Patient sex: F
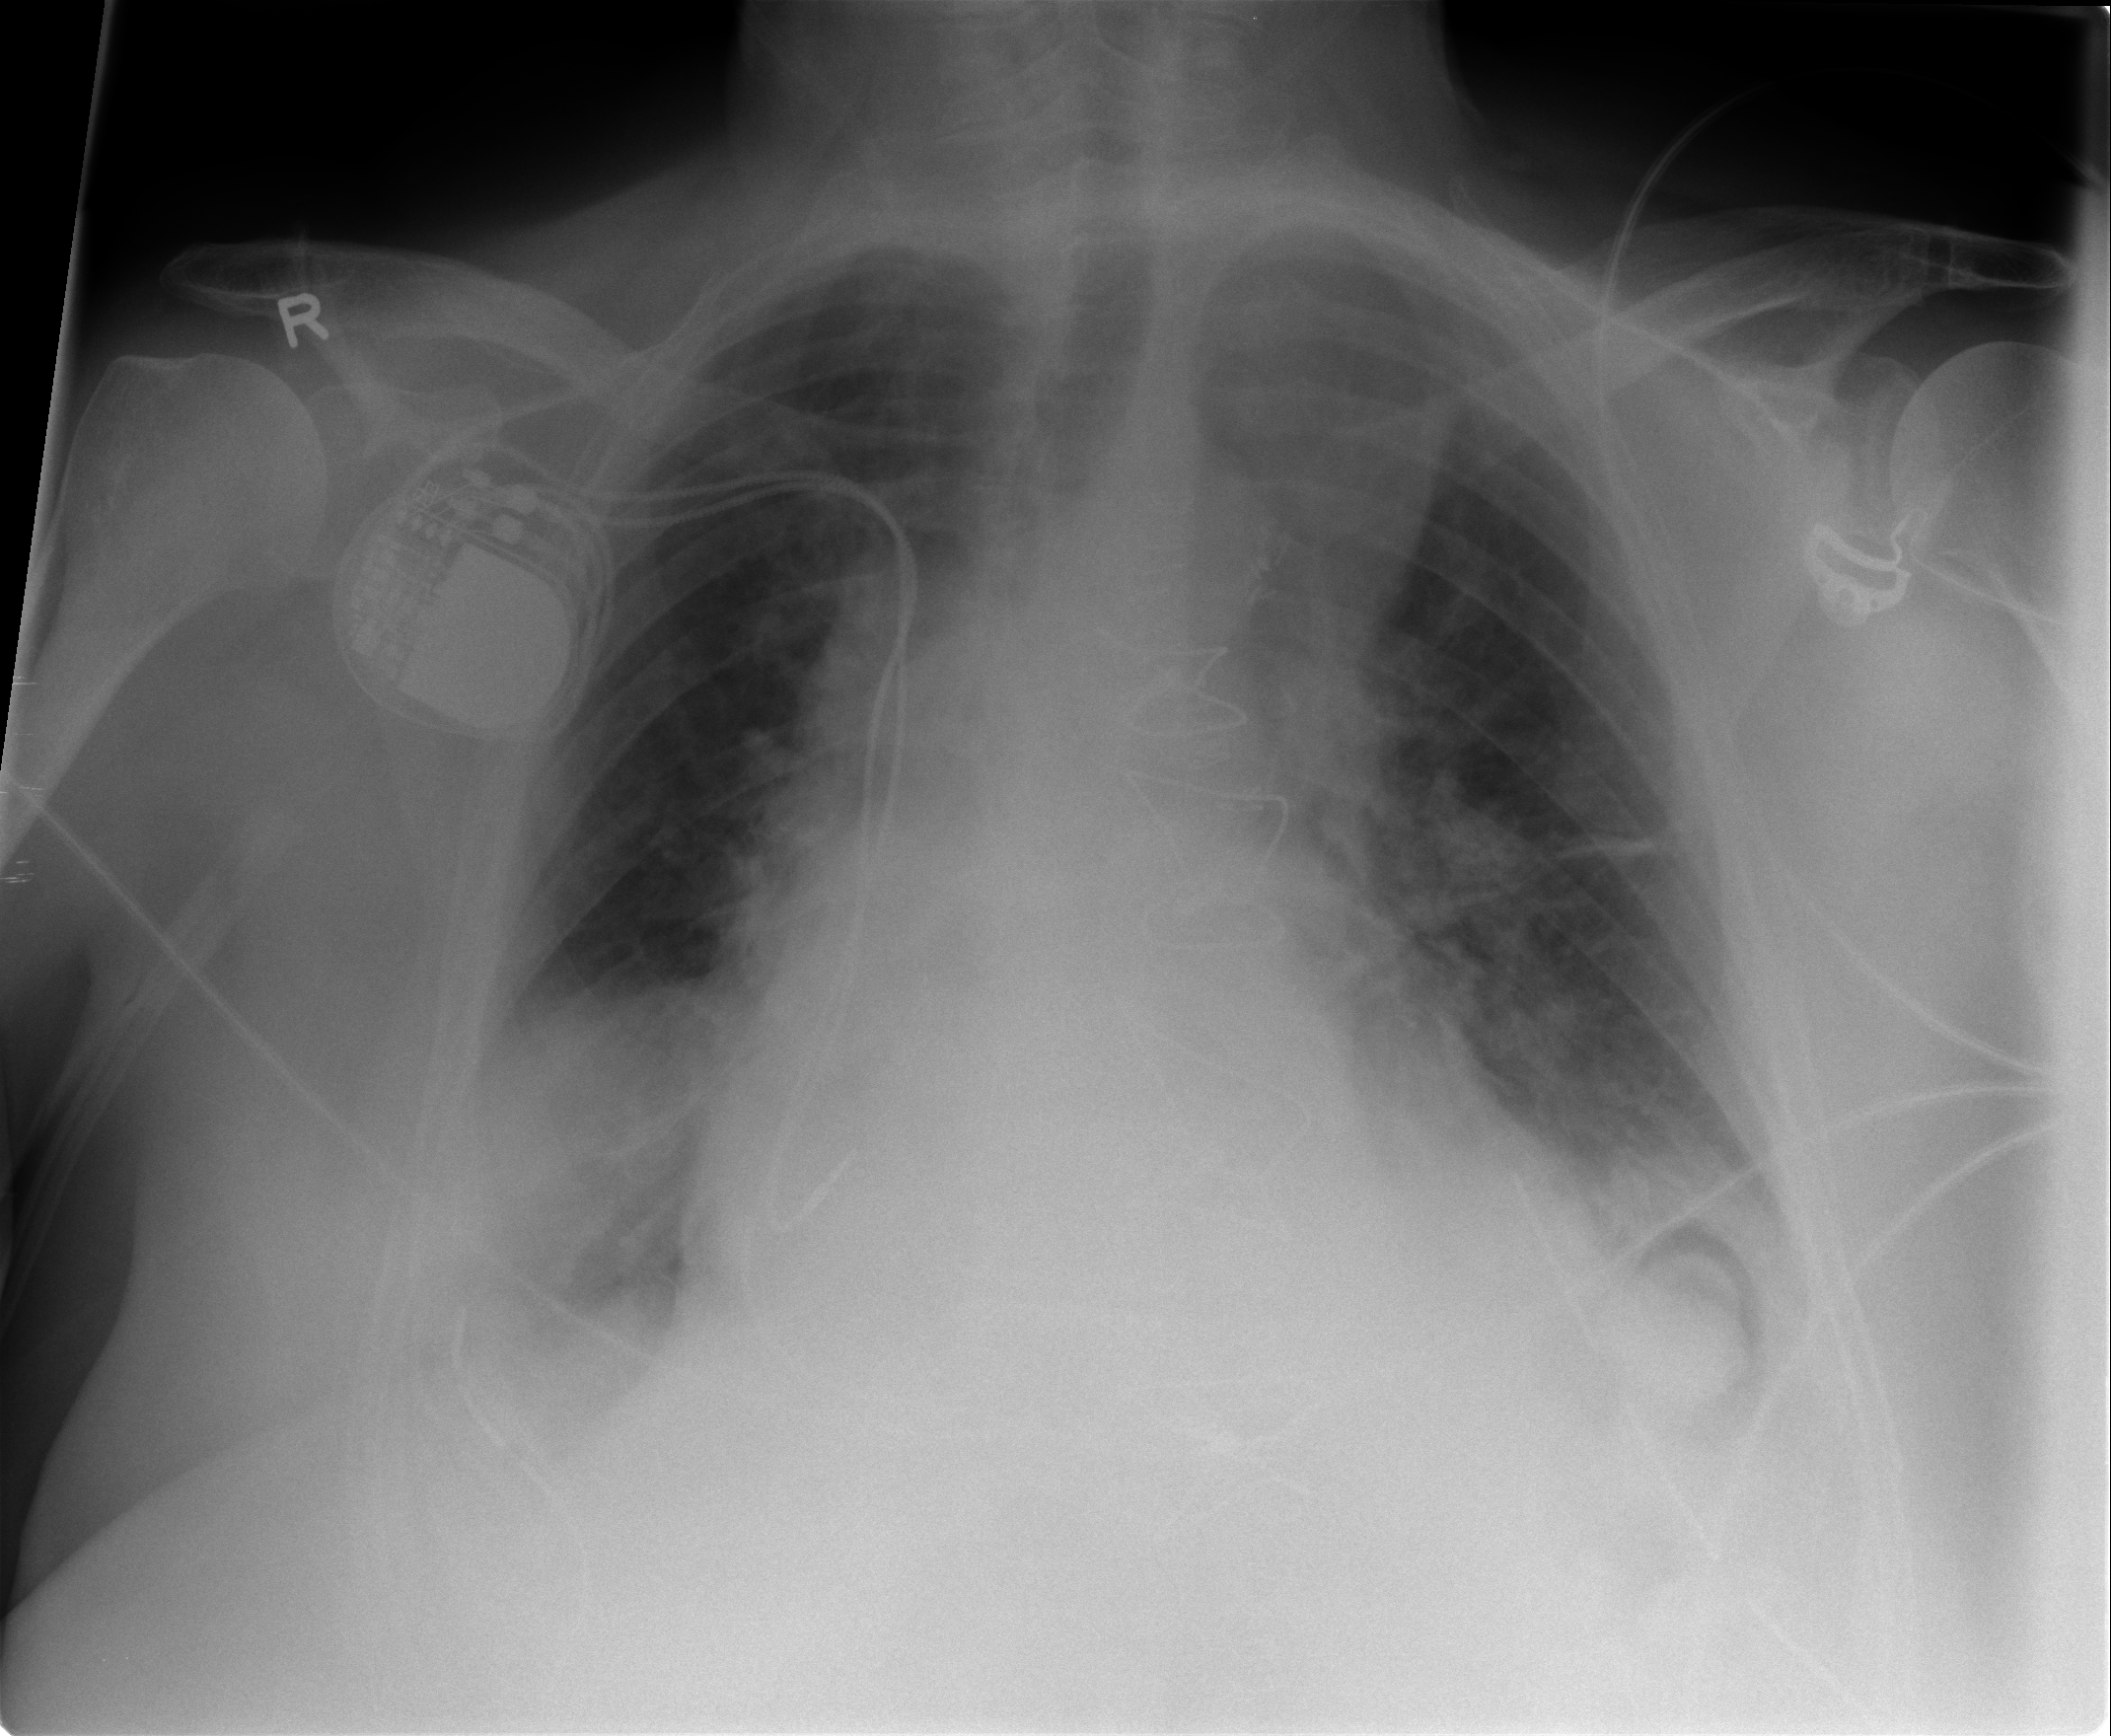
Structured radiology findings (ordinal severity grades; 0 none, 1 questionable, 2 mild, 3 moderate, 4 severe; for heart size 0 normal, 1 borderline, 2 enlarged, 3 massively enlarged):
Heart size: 2
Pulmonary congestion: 2
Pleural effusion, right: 2
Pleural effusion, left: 2
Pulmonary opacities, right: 2
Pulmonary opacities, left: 0
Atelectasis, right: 3
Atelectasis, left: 2